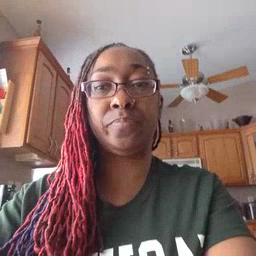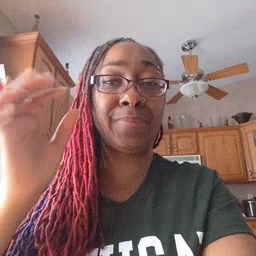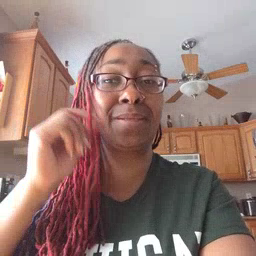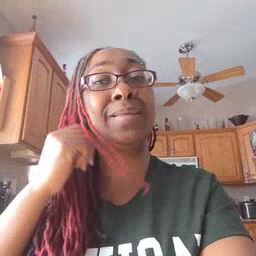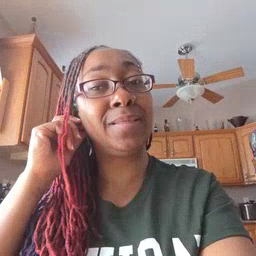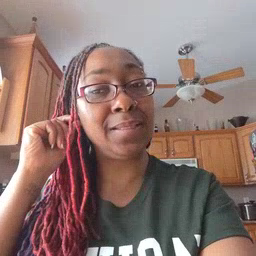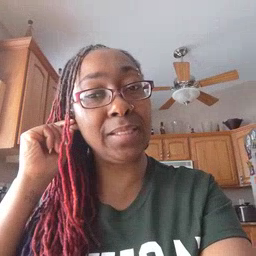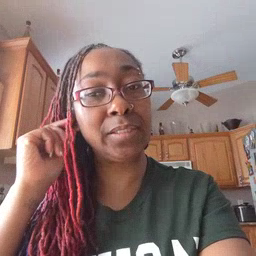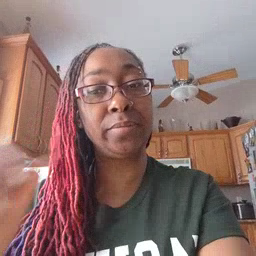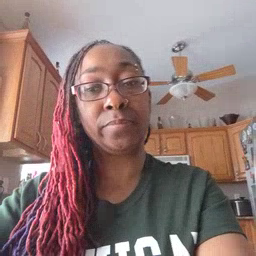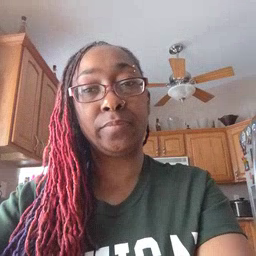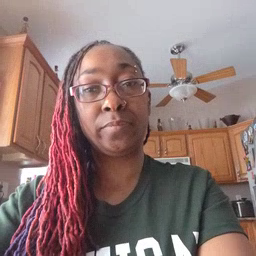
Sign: ear